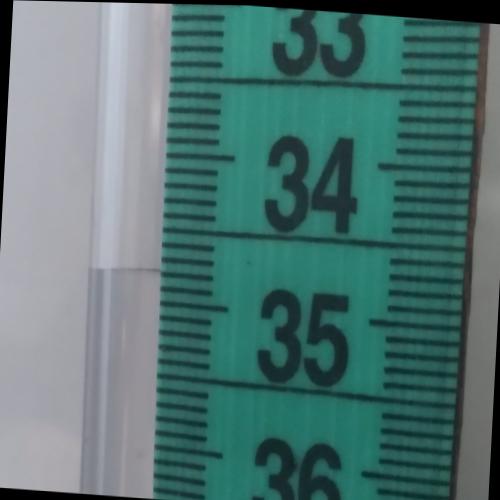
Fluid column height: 34.8 cm